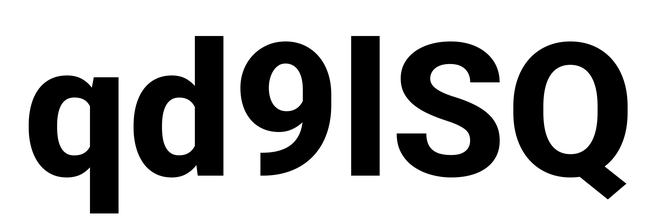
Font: Roboto_ExtraBold